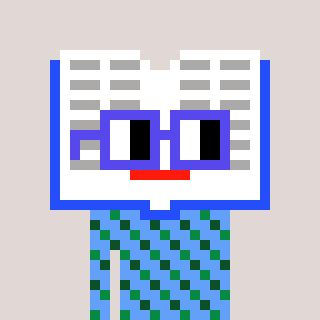
a pixel art character with square blue glasses, a dictionary-shaped head and a blue-colored body on a warm background